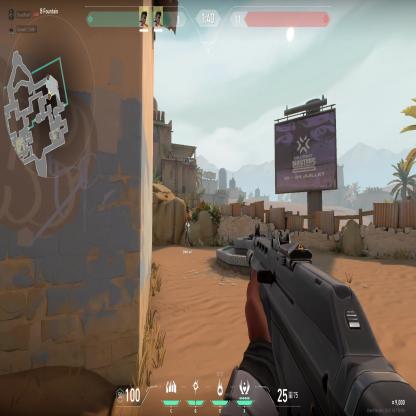
Label: teammate